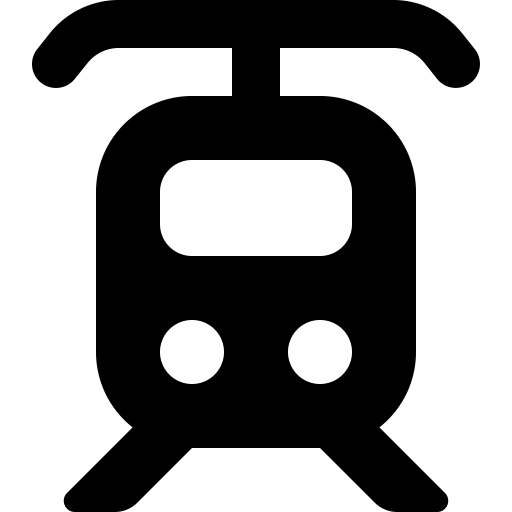
Tags: icon, FontAwesome, fa-icon, solid, train, tram